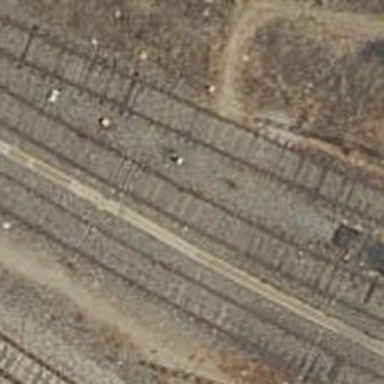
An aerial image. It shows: Rail yard with electrified contact lines for the trains.